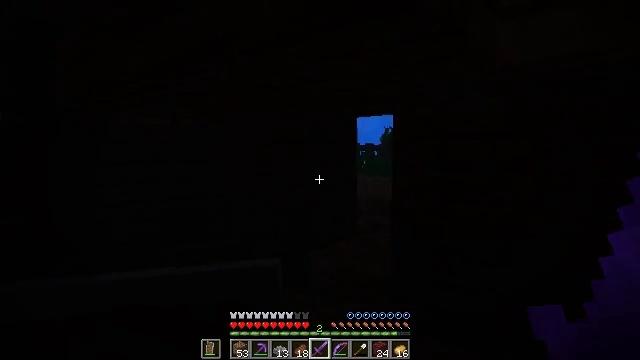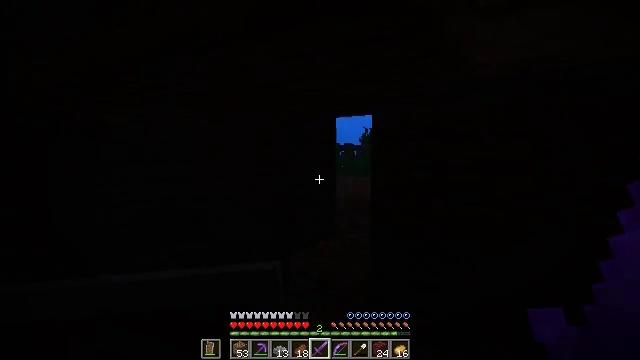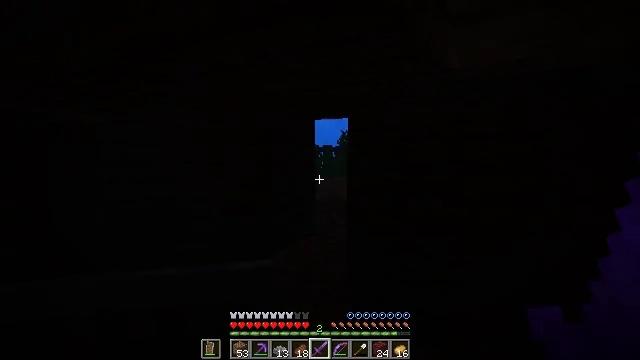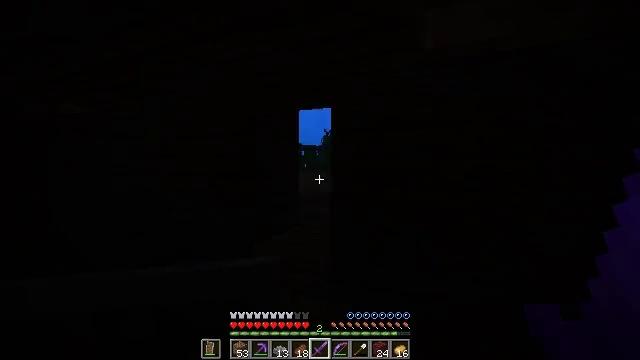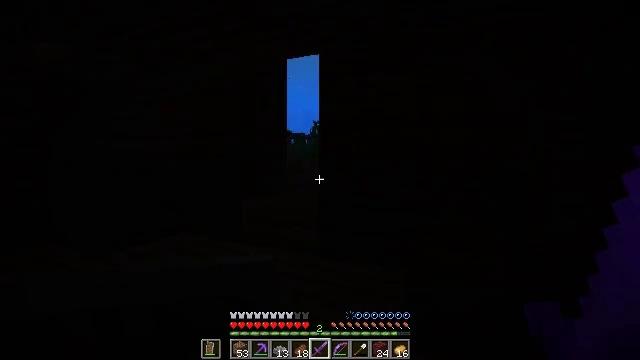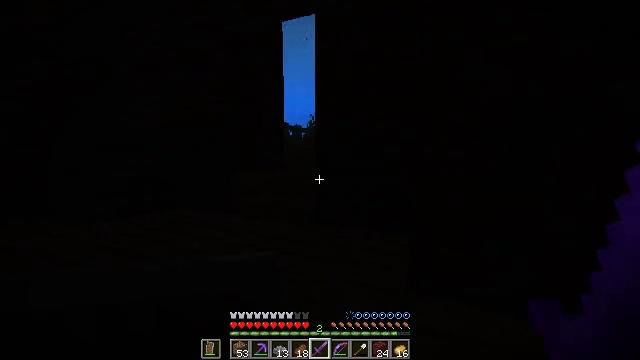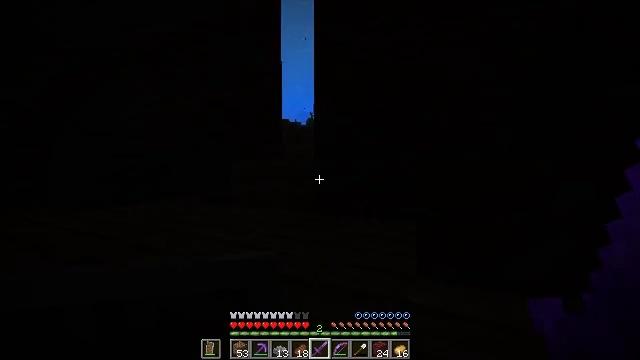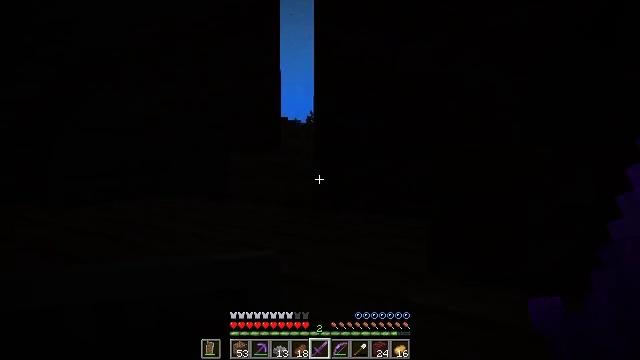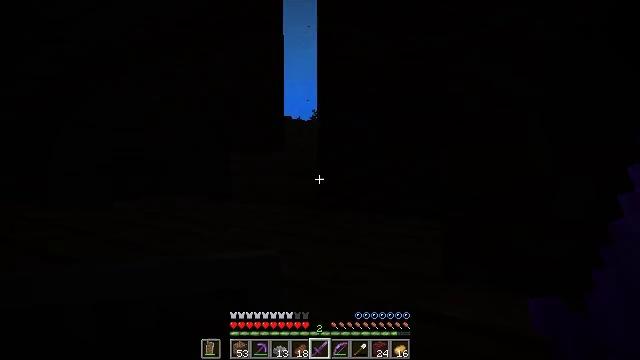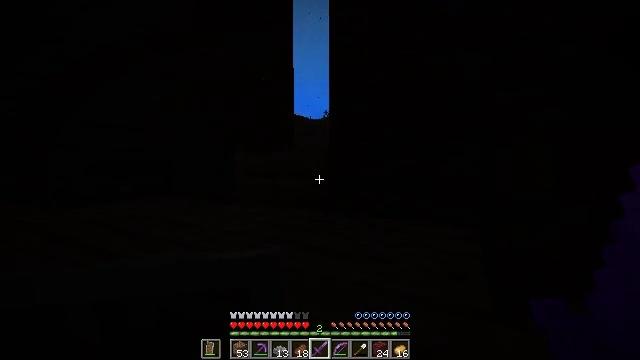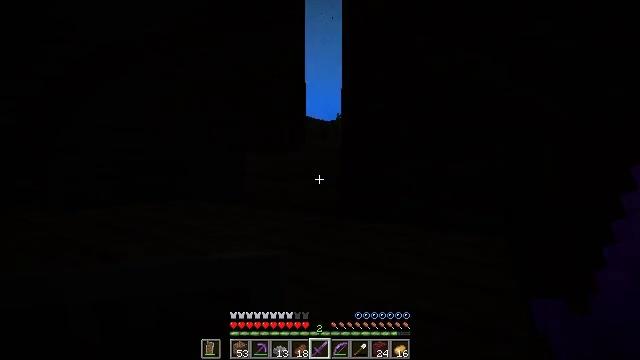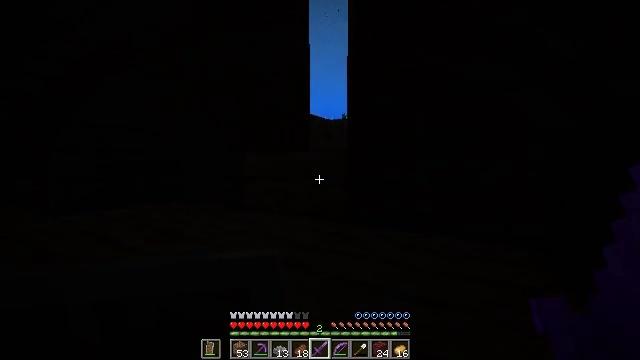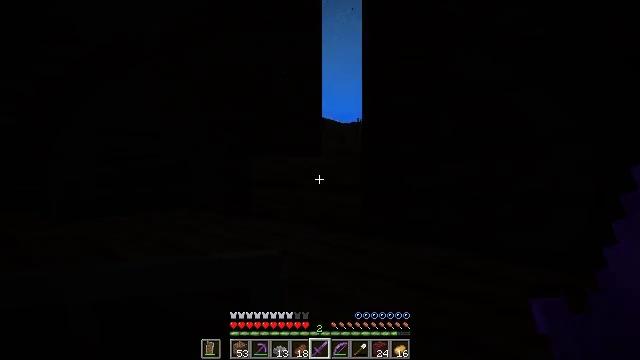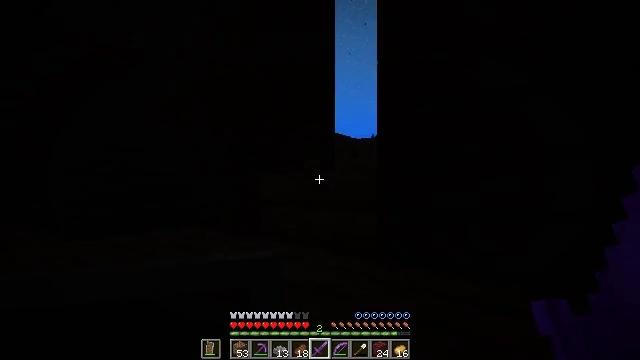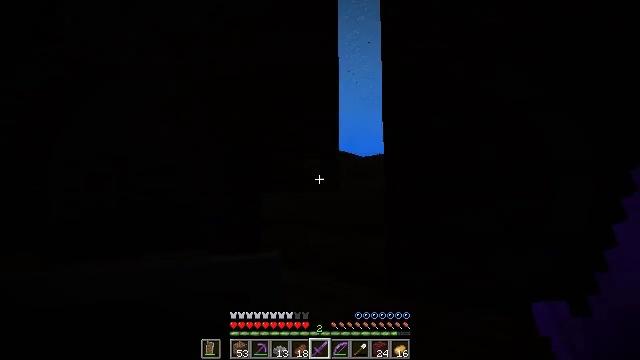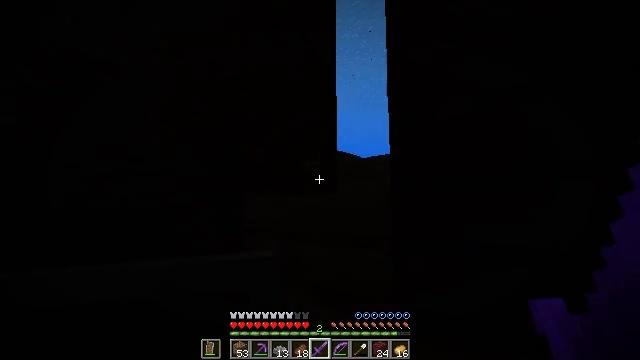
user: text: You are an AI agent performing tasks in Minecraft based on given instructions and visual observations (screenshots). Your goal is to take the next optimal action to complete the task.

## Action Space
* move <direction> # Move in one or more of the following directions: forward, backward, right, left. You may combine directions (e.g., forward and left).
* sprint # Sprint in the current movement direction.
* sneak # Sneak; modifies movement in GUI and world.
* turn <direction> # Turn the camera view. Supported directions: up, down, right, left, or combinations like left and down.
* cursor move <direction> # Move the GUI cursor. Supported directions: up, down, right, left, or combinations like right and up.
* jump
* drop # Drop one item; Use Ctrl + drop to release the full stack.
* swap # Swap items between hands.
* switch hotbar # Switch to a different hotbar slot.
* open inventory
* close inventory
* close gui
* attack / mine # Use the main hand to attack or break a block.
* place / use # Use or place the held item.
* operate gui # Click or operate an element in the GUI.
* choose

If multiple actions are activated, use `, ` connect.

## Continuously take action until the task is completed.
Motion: motion action
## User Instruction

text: mine block bubble coral block
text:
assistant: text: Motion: move forward, sprint, turn right
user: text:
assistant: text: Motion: move forward, sprint, turn right
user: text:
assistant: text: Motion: move forward, sprint, turn right
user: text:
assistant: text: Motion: move forward, sprint, turn right
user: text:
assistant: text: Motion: move forward
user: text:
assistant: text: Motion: move forward
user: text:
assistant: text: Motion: move forward
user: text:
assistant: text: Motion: move forward
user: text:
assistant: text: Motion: move forward, turn left
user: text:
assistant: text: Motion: move forward, turn left
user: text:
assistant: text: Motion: move forward, turn left
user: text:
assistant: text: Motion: move forward, turn left and up
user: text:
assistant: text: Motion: move forward, turn left and up
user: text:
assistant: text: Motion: move forward, turn left and up
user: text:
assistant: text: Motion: move forward
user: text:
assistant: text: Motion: move forward, turn right and up
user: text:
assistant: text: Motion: move forward, turn right and up
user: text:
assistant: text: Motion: move forward, turn right
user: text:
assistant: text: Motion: move forward, turn right
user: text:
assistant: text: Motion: move forward
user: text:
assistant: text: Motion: move forward
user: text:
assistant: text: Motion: move forward, turn right
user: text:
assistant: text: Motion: move forward, turn right
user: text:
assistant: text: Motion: move forward, turn right
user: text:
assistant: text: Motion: move forward, turn right and down
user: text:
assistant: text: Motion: move forward, turn right
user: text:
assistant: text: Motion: move forward, turn right and down
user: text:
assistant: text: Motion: move forward, turn right
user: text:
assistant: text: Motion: move forward, turn right
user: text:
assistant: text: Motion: move forward, turn right